Question: Determine whether the two graphs given in the figure are isomorphic. If you think they are isomorphic, answer 1; if you think they are not isomorphic, answer 0.
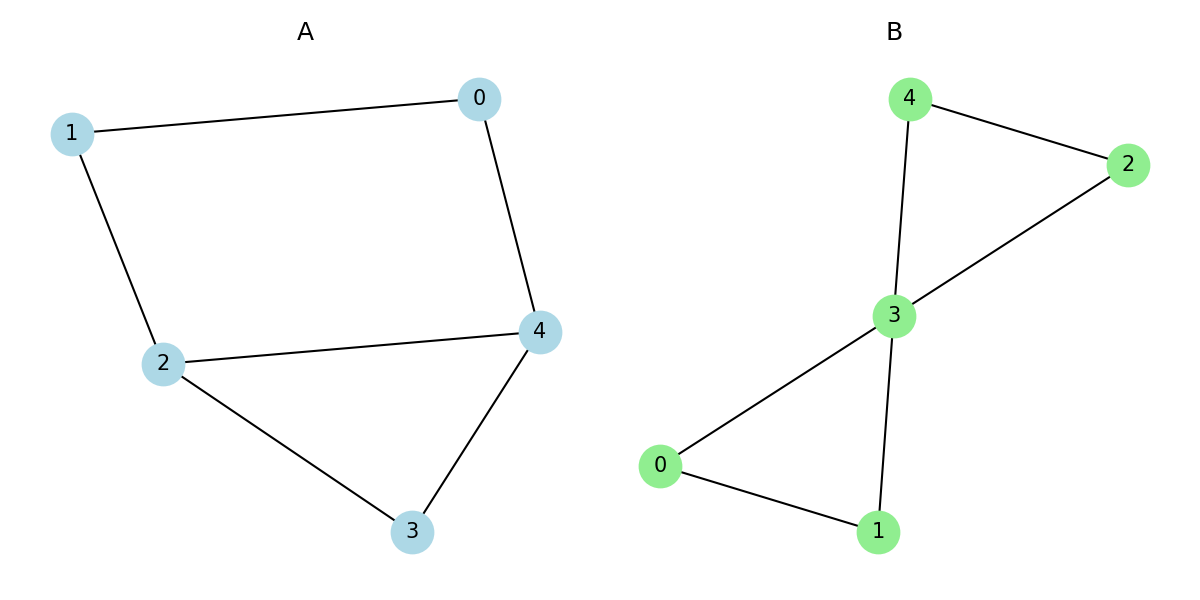
Answer: 0